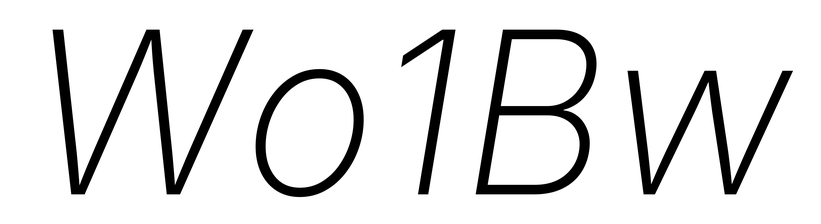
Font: Inter-Italic_ExtraLight_Italic